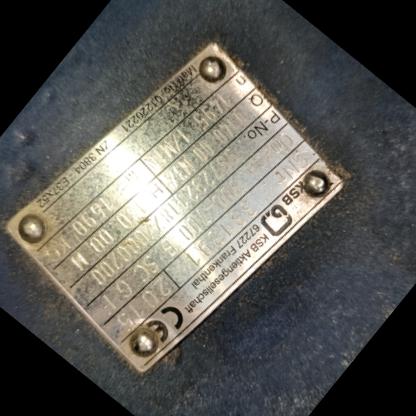
Klasa: tabliczka-znamionowa